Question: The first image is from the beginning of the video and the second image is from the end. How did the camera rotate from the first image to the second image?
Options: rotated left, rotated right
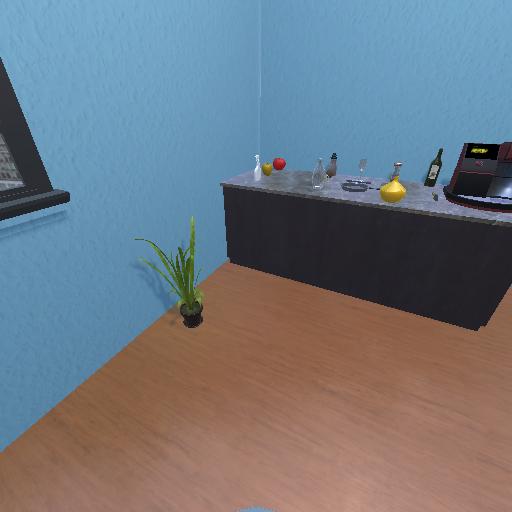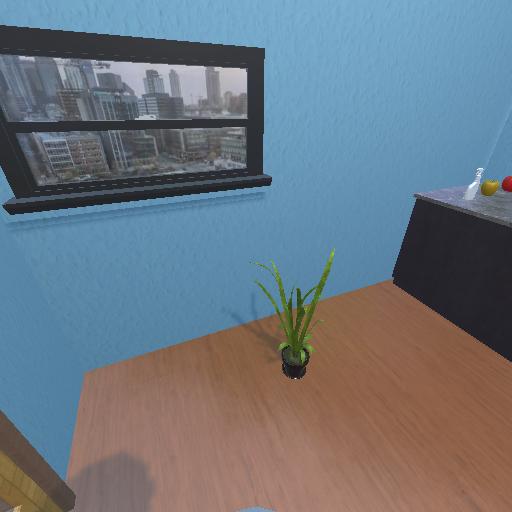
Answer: rotated left